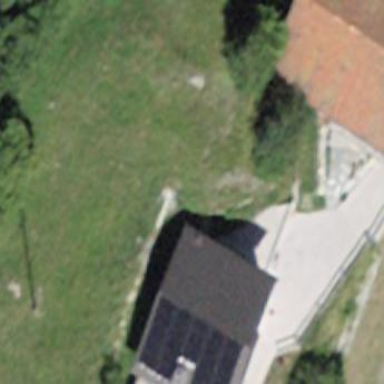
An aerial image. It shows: Detached building.